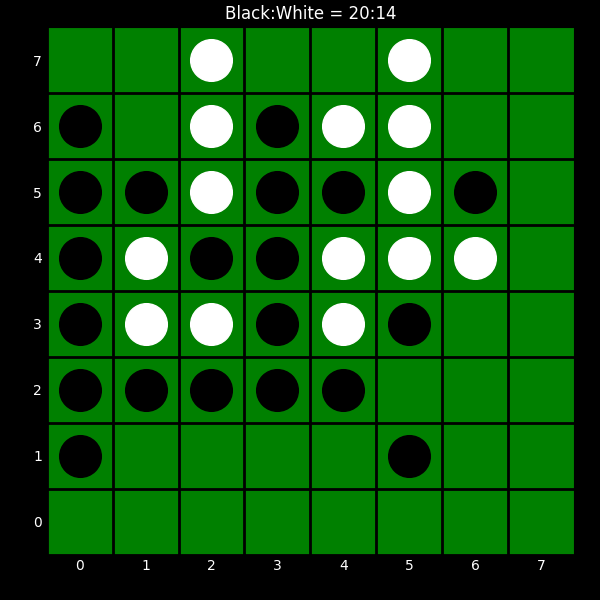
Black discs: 20
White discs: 14